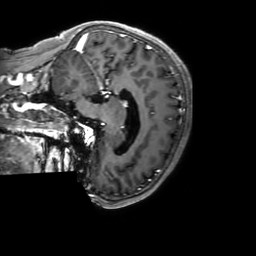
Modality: T1w
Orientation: sagittal
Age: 70
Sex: female
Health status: ill
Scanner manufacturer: philips
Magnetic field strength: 3 T
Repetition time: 0.00841 s
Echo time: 0.004138 s